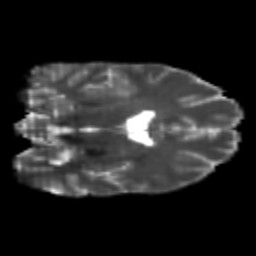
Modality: T2w
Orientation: coronal
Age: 26
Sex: male
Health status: healthy
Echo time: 0.074 s